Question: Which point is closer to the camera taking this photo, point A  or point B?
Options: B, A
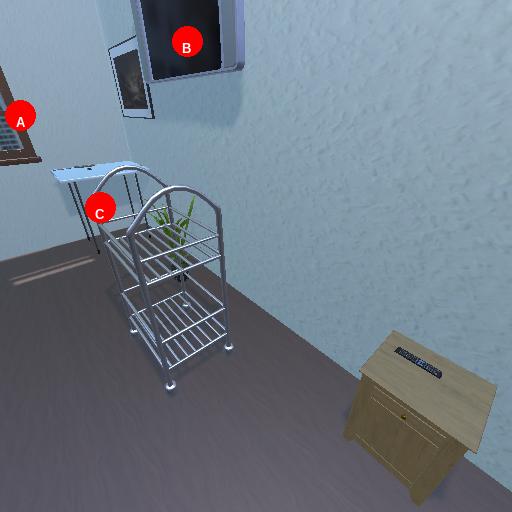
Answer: B